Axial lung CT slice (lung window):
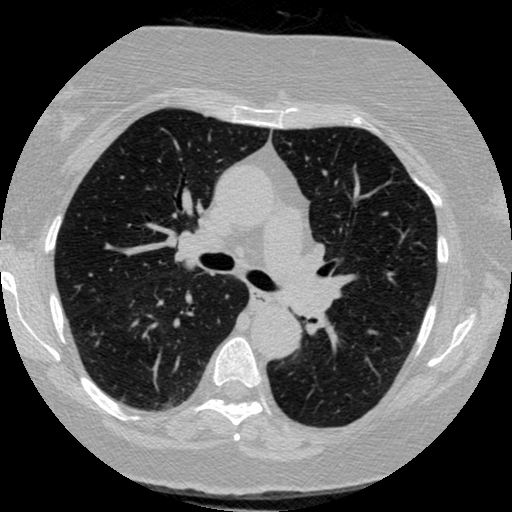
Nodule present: no